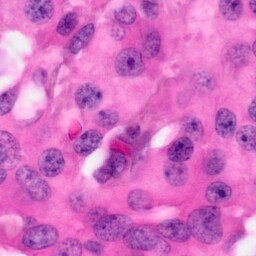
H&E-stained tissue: Pancreatic